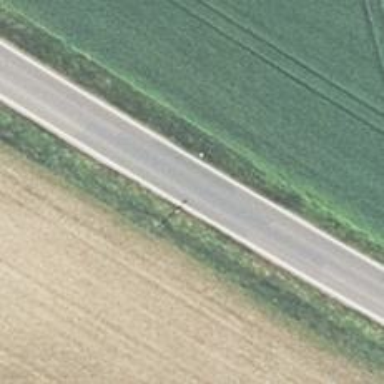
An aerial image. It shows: Secondary road with asphalt surface.